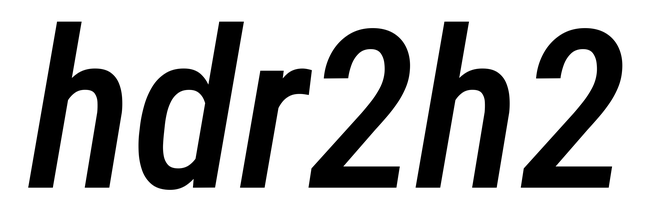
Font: Roboto-Italic_Condensed_Medium_Italic